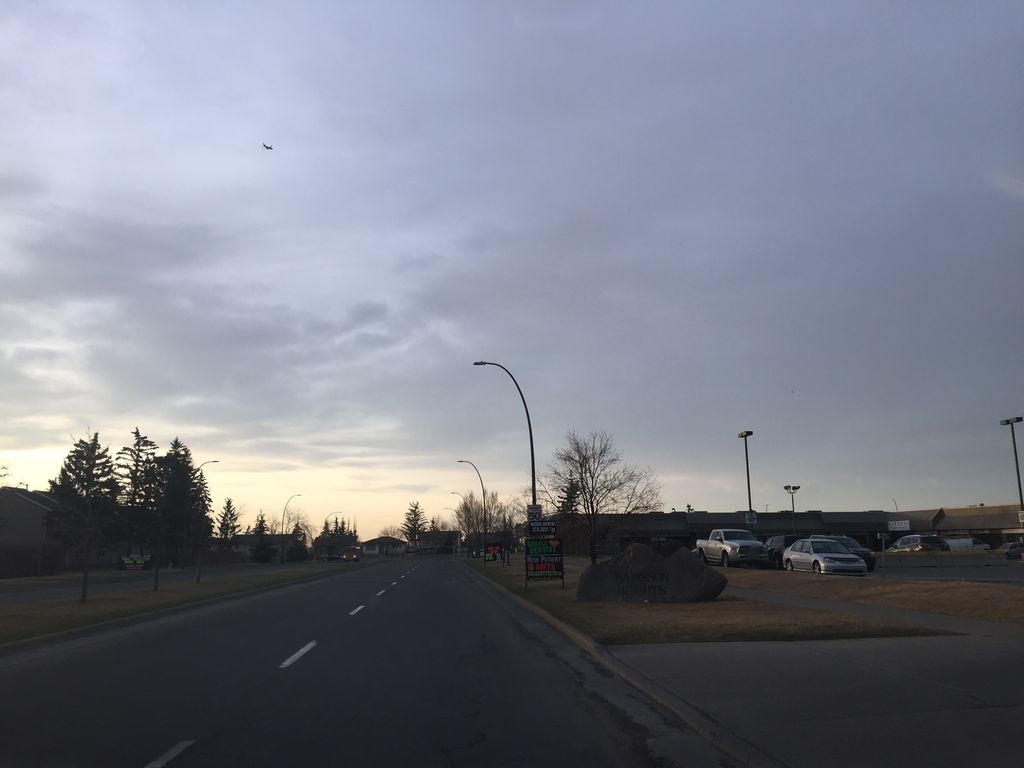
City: calgary